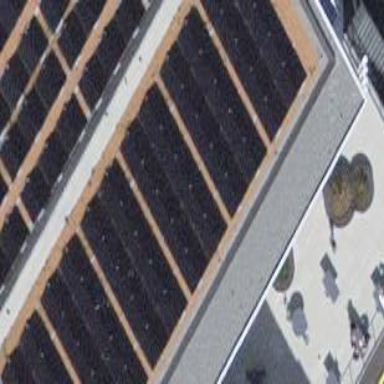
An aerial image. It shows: Solar power generator.